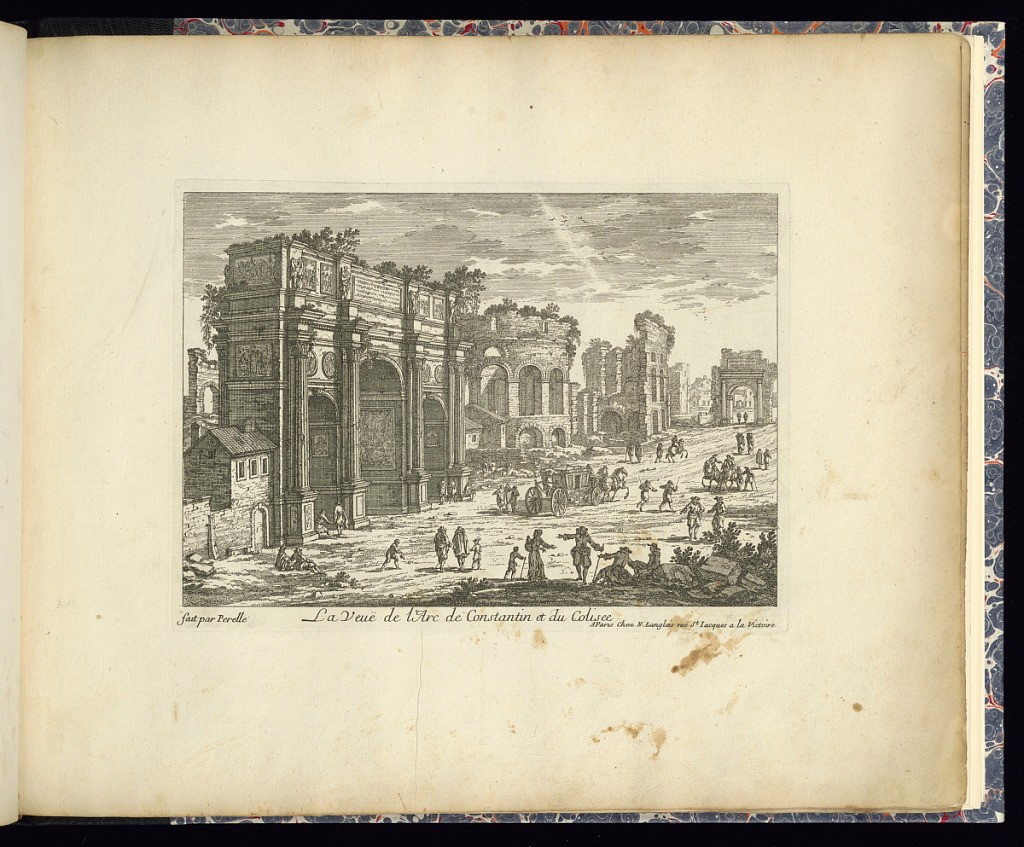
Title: La Veuë de l’Arc de Constantin et du Colisee
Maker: Gabriel Perelle, French, 1604–1677
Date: late 17th century
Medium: Etching on laid paper
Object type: Print
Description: View of Roman ruins, including the arch of Constantine to the left and the colosseum to the right, more ruins of arches in the background and buildings visible. Figures walking, horseman, and horse drawn carriages on the road along the right. Two figures seated in the foreground to the right, one possibly sketching. The plate is titled and signed.